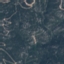
Land use / land cover class: HerbaceousVegetation